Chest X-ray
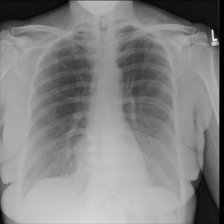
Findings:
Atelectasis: negative
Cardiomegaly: negative
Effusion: negative
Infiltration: negative
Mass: negative
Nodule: negative
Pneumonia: negative
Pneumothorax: negative
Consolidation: negative
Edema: negative
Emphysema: negative
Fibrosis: negative
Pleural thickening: negative
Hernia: negative